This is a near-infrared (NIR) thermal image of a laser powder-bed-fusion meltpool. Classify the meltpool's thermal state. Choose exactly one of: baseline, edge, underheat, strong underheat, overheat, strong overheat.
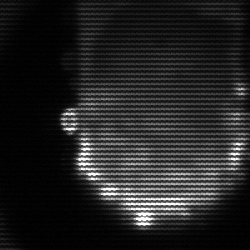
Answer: baseline